Question: Looking for a way for this query that I have written to display the actual DATETIME that the MIN & MAX temperature occurred at for that day in the same row in an adjacent column.
I have been searching and trying a few things, but I am a bit lost with joins, which I assume you need to use for this.
Current query and result..
'''
SELECT
YEAR(tstLocal) AS "YEAR",
MONTHNAME(tstLocal) AS "MONTH",
DAY(tstLocal) AS "DAY",
min(tempC) AS "DAILY MIN TEMP",
max(tempC) AS "DAILY MAX TEMP",
ROUND(AVG(tempC),1) AS "DAILY AVG TEMP"
FROM
house.outside1
WHERE
YEAR(tstLocal) = '2014' AND MONTH(tstLocal) = '7'
GROUP BY
YEAR(tstLocal),
MONTH(tstLocal),
DAY(tstLocal);
'''

What do I need to do to display it with the DATETIME that these MIN / MAX temperatures occurred at?
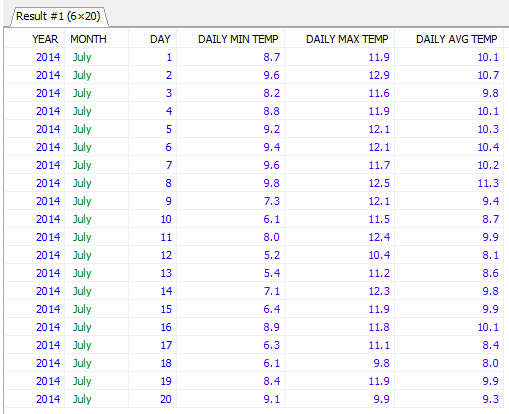
Answer: Because you are already using a 'group by', the 'group_concat()'/'substring_index()' trick will work:
'''
SELECT YEAR(tstLocal) AS "YEAR", MONTHNAME(tstLocal) AS "MONTH", DAY(tstLocal) AS "DAY",
min(tempC) AS "DAILY MIN TEMP", max(tempC) AS "DAILY MAX TEMP",
ROUND(AVG(tempC),1) AS "DAILY AVG TEMP",
substring_index(group_concat(tstlocal order by tempC asc), ',', 1) as min_datetime,
substring_index(group_concat(tstlocal order by tempC desc), ',', 1) as max_datetime
FROM house.outside1
WHERE YEAR(tstLocal) = '2014' AND MONTH(tstLocal) = '7'
GROUP BY YEAR(tstLocal), MONTH(tstLocal), DAY(tstLocal);
'''